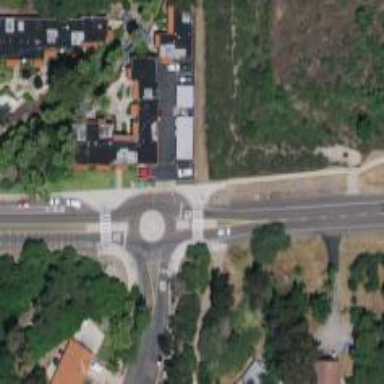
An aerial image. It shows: Tertiary road that leads to roundabout.